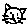
Label: cat